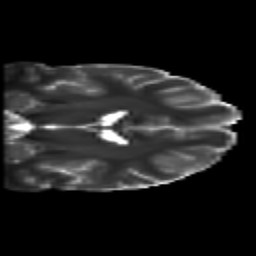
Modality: T2w
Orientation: coronal
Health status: healthy
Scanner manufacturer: siemens
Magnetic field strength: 3 T
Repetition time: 10 s
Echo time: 0.092 s